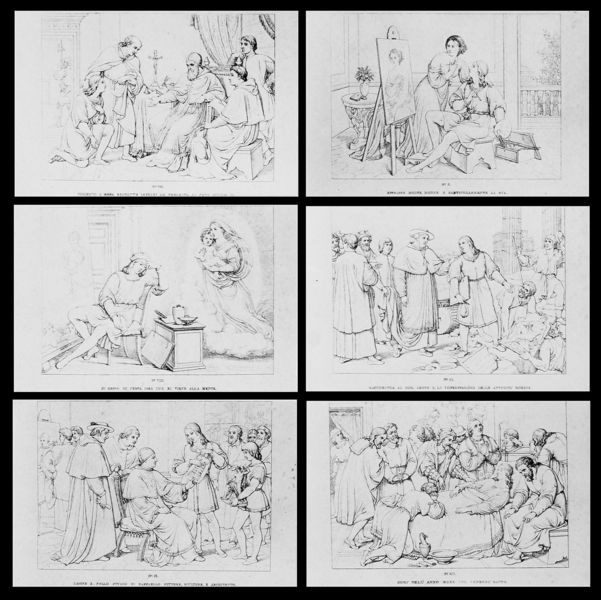
Titel: Vita des Raffaels von Urbino auf zwölf Tafeln
Künstler: Gebrüder Riepenhausen
Institution: Rom, Biblioteca Hertziana
Schlagwörter: frauen, menschen, fenster, männer, skizze, stuhl, zeichnung, barock, bild, portrait, familie, kind, mutter, blatt, renaissance, bilder, liebe, genrebild, grafik, graphik, romantik, maler, malerin, staffelei, bett, krank, kreuz, religion, druck, comic, radierung, schwarzweiß, selbstbildnis, biedermeier, leben, jesus, erscheinung, jünger, sechs, maria, madonna, szenen, zeichnungen, neuzeit, marienleben, 6, druckkunst, bildserie